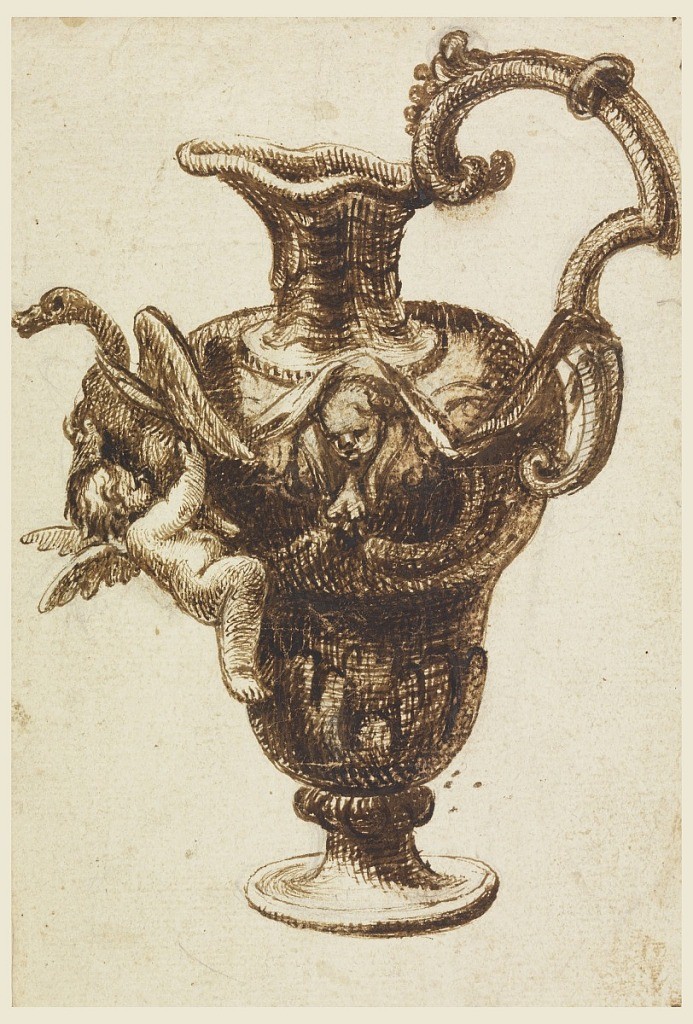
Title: Design for a Lip Spout Pitcher
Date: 1701–50
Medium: Graphite, pen and bistre on paper
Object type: Drawing
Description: The handle is at right. At left below the spout at the shoulder is a swan, supporting a winged putto. A ribbon passes along the neck, under the wing, then above a cherub head, then to the handle.